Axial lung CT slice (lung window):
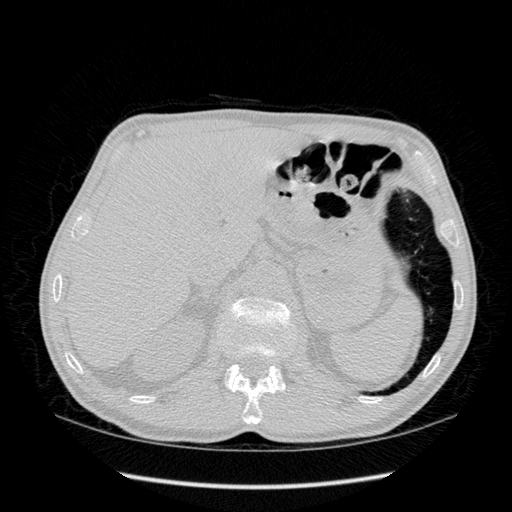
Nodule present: no